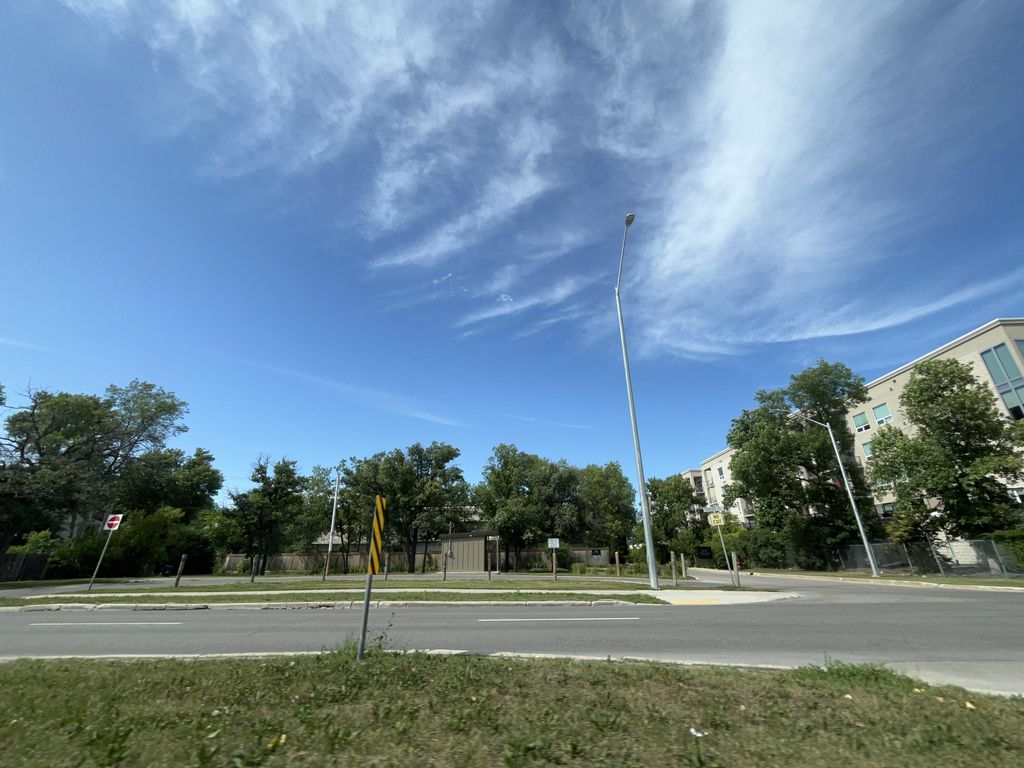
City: winnipeg